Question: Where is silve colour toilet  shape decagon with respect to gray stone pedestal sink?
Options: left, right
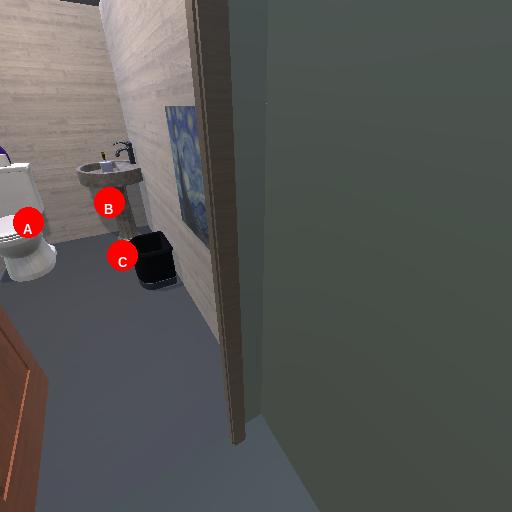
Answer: left